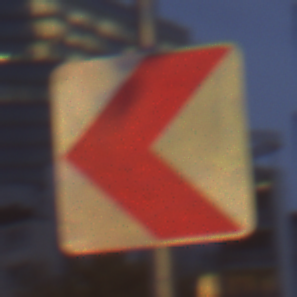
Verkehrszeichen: RichtungstafelnInKurvenKleinRechts
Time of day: Night
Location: Outdoor (Urban)
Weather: PartlyCloudy
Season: NotSpecified
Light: Artificial